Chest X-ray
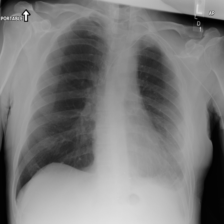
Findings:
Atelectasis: negative
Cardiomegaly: negative
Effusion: positive
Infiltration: negative
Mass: negative
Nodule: negative
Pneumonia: negative
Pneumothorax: negative
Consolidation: negative
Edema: negative
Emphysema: negative
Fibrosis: negative
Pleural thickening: negative
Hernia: negative